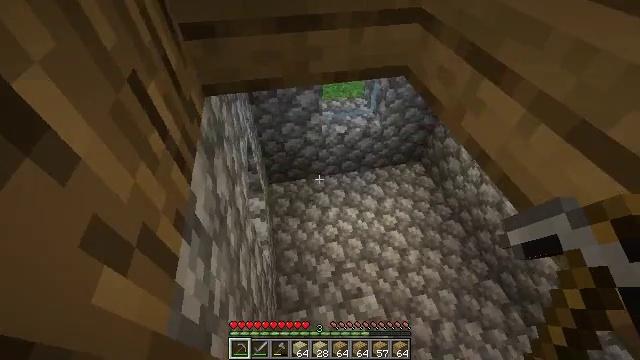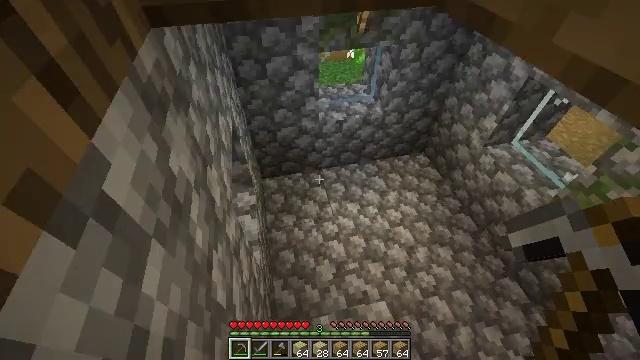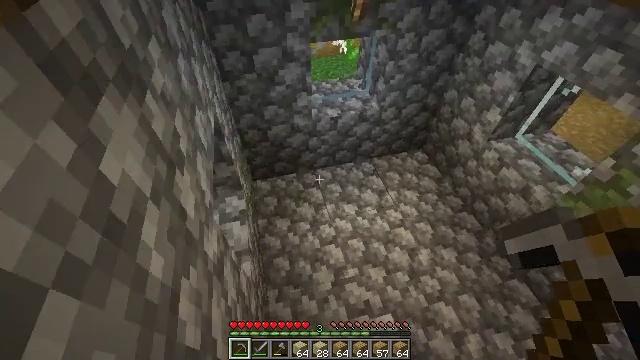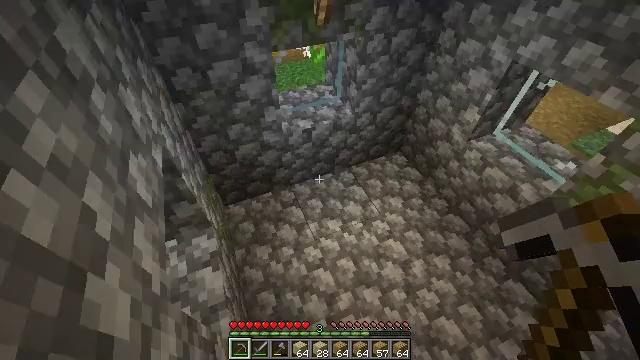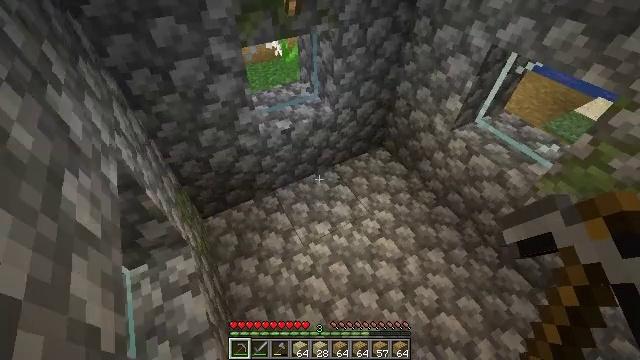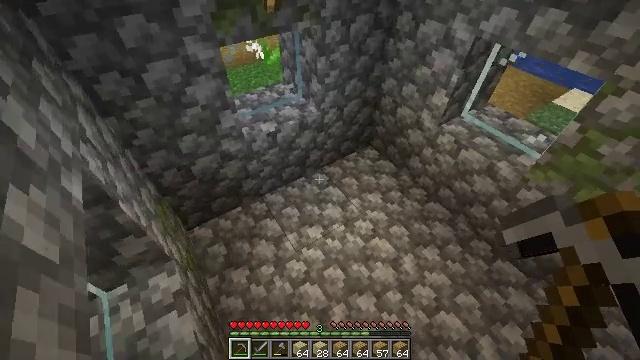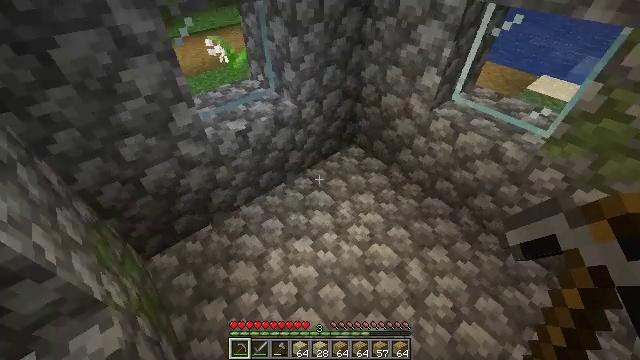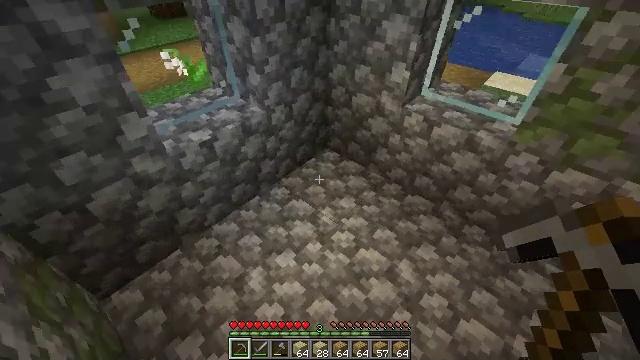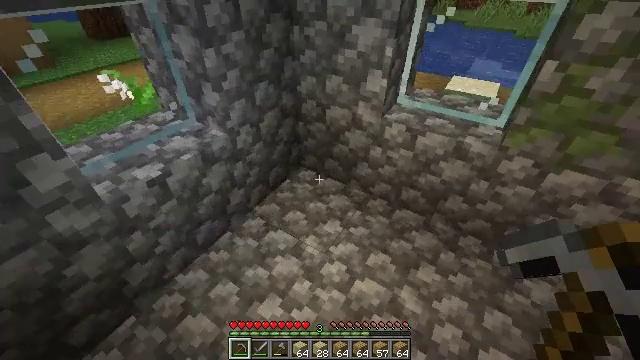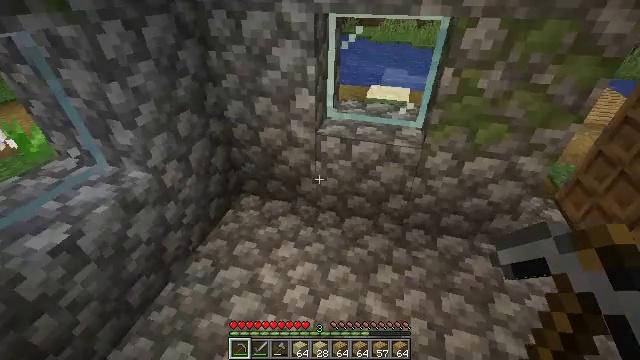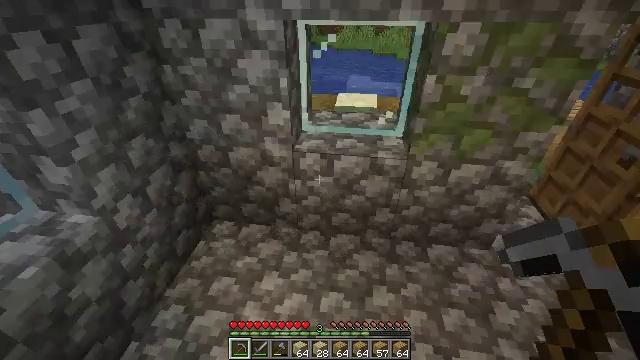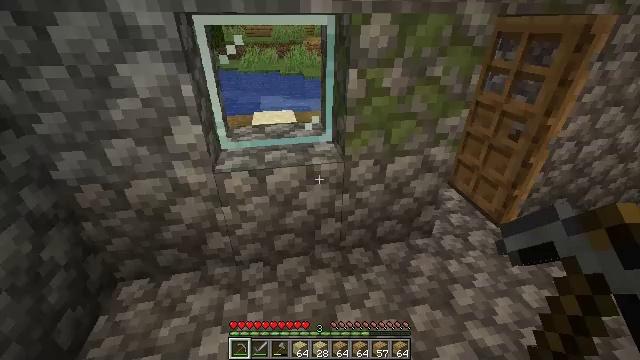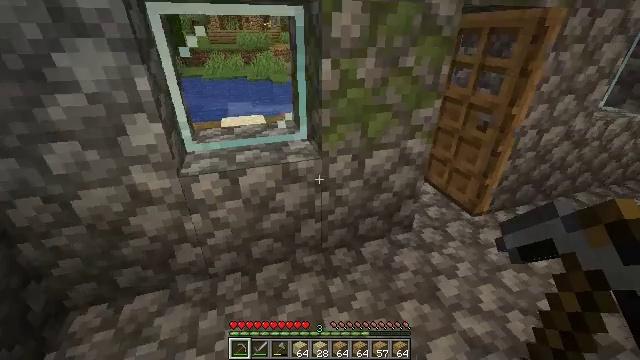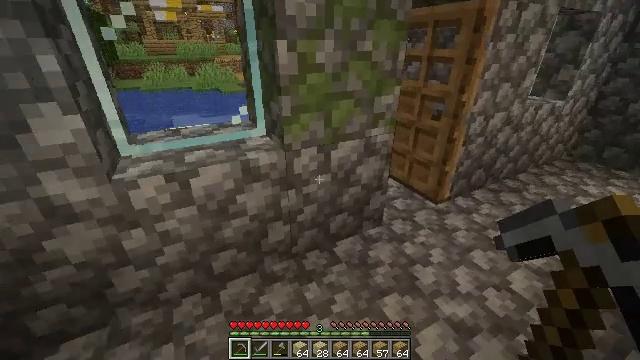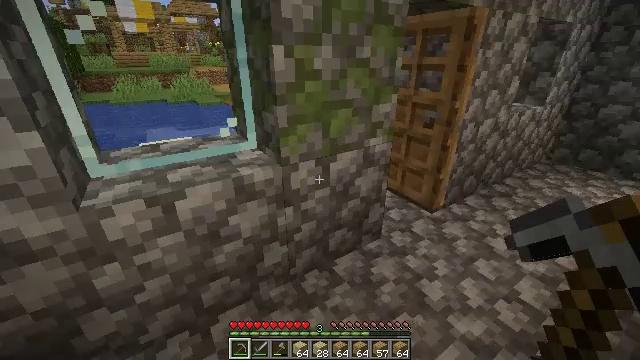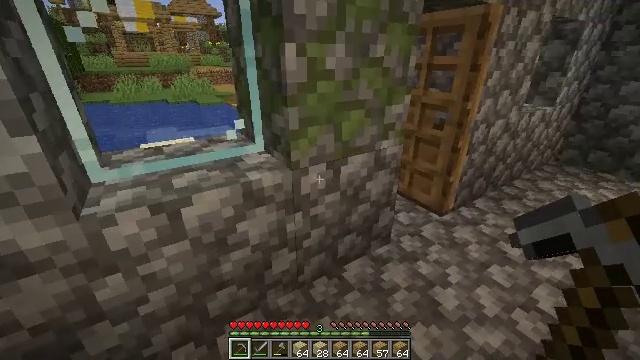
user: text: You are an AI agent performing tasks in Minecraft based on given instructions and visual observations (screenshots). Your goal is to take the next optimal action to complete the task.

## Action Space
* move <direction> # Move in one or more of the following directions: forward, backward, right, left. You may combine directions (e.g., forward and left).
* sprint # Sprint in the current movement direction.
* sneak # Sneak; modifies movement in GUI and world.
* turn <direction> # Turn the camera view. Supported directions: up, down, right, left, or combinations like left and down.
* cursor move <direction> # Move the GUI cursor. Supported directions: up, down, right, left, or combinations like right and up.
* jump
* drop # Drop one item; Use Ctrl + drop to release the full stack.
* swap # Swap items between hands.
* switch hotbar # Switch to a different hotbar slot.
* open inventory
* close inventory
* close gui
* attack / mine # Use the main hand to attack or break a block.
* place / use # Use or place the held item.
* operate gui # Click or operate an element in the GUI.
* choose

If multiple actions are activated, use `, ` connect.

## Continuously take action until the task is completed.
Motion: motion action
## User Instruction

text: Pick up the white bed by breaking it.
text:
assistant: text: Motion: move forward, turn right
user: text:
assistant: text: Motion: move forward, turn right
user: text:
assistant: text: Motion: move forward, turn right
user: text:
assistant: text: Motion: move forward, turn right
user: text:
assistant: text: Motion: move forward, turn right
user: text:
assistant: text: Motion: move forward, turn right and up
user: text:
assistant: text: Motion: move forward, turn right and up
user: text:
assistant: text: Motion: move forward, turn right and up
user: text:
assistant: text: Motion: move forward, turn right and up
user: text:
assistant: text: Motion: move forward, turn right and up
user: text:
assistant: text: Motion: move forward, turn right and up
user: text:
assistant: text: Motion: move forward, turn right and up
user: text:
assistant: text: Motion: move forward, turn right and up
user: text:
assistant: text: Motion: turn right and up
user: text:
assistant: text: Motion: no_op
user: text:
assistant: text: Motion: no_op
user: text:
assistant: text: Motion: no_op
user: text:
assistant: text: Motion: no_op
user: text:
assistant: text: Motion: turn right
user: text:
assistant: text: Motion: turn right and up
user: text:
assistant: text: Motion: move forward, turn right and up
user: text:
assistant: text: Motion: move forward, turn right and up
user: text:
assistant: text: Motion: move forward, turn right and up
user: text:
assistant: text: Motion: move forward, turn right
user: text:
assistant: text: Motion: move forward
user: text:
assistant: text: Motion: move forward
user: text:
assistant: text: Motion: move forward
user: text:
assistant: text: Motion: move forward, turn left and down
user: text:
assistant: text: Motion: move forward, turn left and down
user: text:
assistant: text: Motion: move forward, turn left